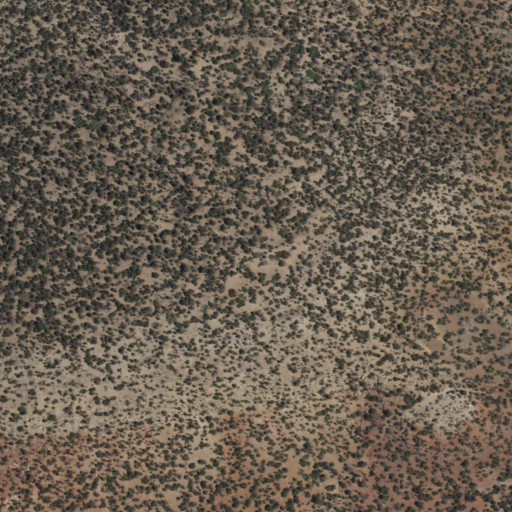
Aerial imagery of mountain in New Mexico named Cerritos Margaritas containing evergreen forest and shrub